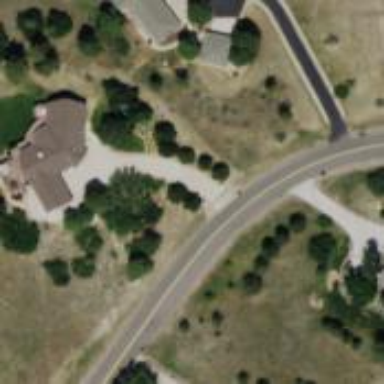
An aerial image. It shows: Driveway leading to service road.